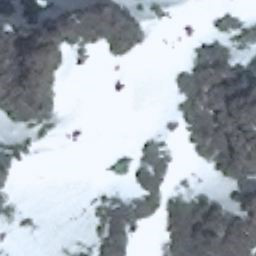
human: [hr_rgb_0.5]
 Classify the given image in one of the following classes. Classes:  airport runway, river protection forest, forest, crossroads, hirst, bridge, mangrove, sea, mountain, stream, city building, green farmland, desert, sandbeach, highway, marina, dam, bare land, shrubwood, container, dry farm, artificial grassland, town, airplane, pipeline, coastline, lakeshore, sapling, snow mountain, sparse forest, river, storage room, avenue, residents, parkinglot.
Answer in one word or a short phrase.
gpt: snow mountain